Aerial crown-view tile of a tropical tree (Barro Colorado Island, Panama), acquired 20241112:
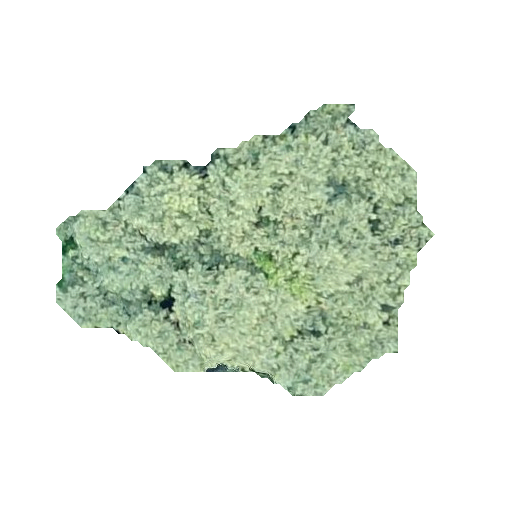
Species: Luehea seemannii
GBIF accepted scientific name: Luehea seemannii
Crown area: 111.91 m²